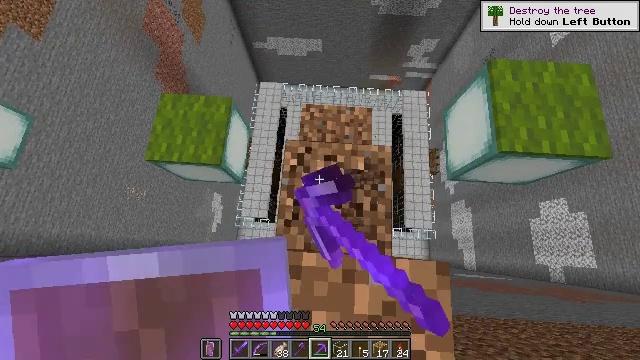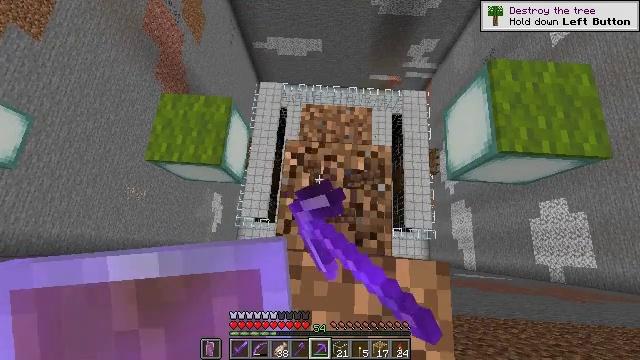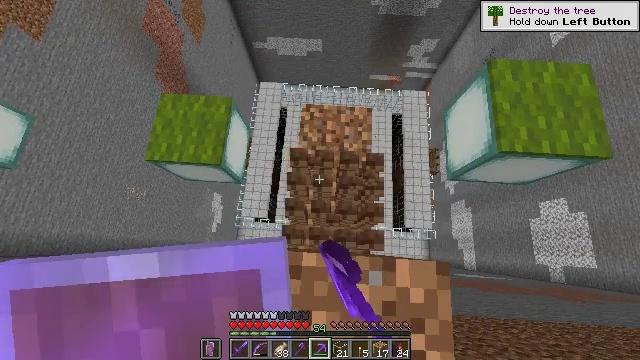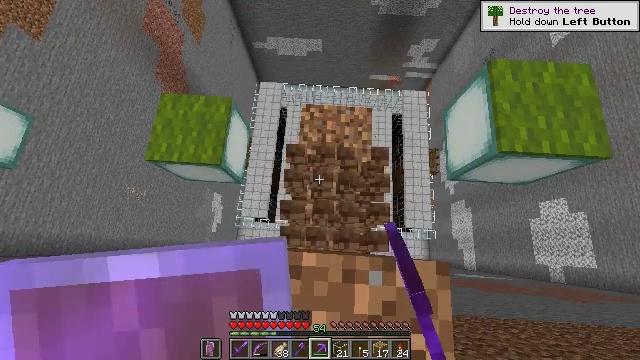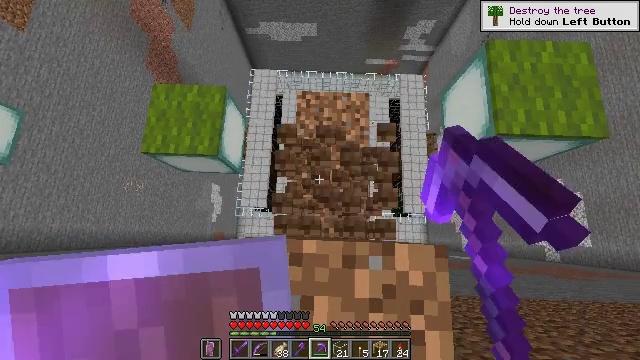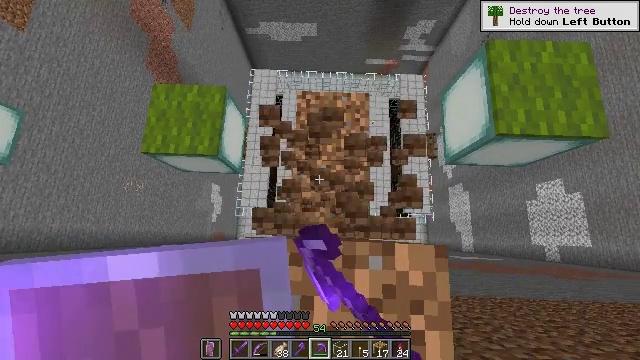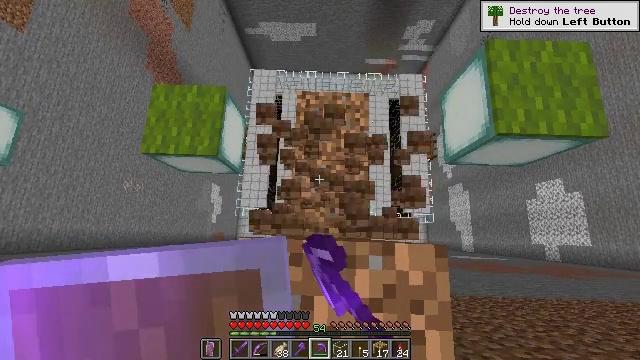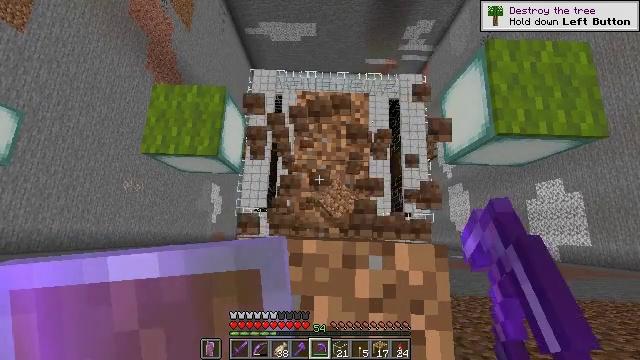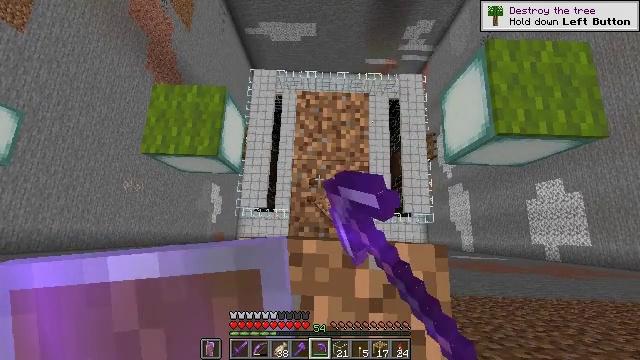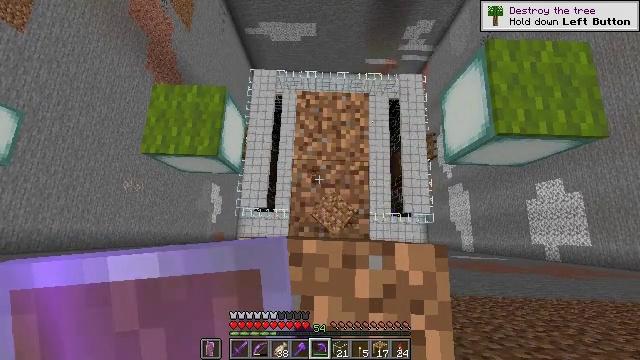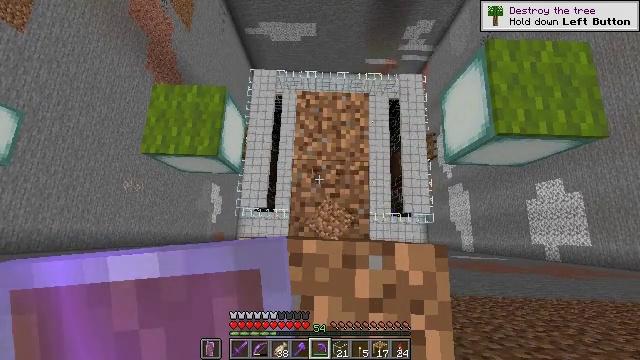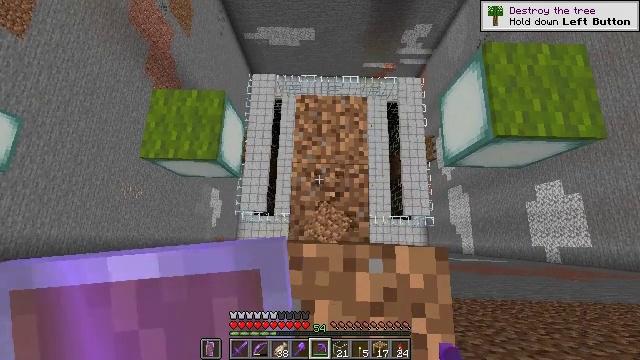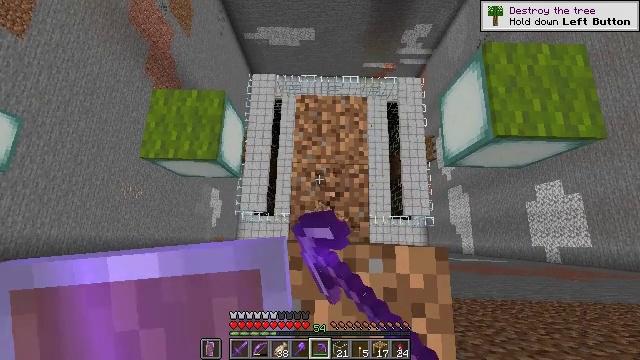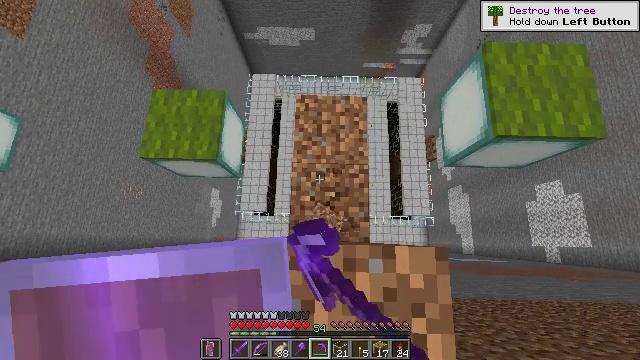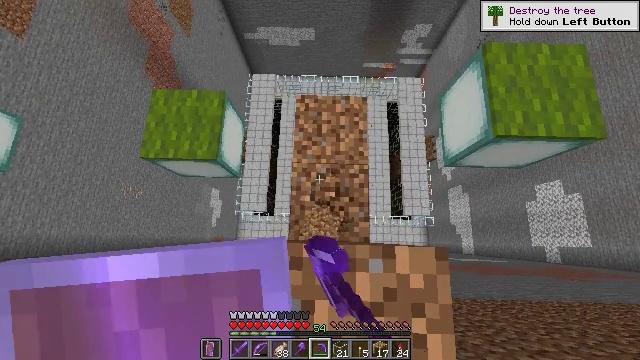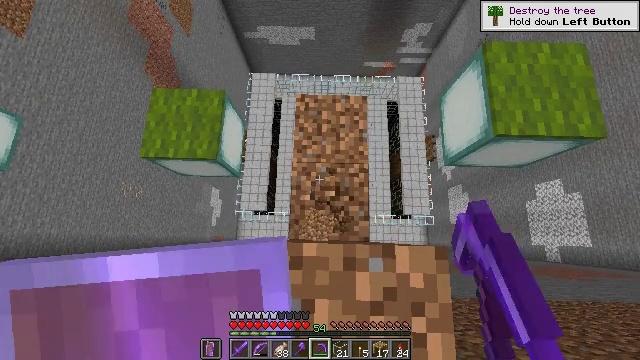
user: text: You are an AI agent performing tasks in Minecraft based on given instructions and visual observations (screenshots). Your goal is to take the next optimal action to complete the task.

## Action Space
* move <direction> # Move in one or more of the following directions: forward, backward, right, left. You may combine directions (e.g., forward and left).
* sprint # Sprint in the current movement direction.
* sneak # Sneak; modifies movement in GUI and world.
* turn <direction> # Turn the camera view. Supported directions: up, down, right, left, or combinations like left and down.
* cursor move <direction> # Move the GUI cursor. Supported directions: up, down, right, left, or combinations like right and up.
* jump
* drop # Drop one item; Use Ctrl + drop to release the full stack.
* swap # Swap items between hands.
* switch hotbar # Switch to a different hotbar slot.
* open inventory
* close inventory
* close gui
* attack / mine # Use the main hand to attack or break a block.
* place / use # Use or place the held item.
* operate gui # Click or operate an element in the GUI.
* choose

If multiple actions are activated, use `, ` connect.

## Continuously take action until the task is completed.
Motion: motion action
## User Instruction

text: Collect dirt by holding left button.
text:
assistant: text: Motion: sneak, attack / mine
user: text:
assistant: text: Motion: sneak, attack / mine
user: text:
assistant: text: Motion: sneak, attack / mine
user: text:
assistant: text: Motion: sneak, turn right and down, attack / mine
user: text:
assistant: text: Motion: sneak, attack / mine
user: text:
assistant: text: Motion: sneak, attack / mine
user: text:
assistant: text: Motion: sneak, attack / mine
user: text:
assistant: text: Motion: sneak, attack / mine
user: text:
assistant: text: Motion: sneak, attack / mine
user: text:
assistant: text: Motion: sneak, attack / mine
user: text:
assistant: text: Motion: sneak, attack / mine
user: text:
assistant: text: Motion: sneak, attack / mine
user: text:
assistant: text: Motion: sneak, attack / mine
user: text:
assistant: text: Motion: sneak, attack / mine
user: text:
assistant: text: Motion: sneak, attack / mine
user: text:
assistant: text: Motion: sneak, attack / mine
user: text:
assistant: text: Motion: sneak, attack / mine
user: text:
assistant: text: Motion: sneak, attack / mine
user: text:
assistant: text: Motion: sneak, attack / mine
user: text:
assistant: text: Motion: sneak, attack / mine
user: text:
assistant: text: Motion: sneak, attack / mine
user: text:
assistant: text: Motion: sneak, attack / mine
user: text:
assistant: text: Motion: sneak, attack / mine
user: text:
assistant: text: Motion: sneak, attack / mine
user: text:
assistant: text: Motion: sneak, attack / mine
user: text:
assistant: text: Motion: sneak, attack / mine
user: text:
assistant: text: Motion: sneak, attack / mine
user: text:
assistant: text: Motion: sneak, attack / mine
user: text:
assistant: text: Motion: sneak, attack / mine
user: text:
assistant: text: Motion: sneak, turn right and up, attack / mine